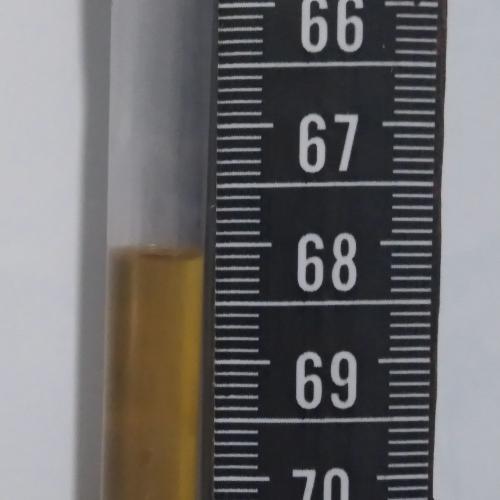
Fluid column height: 68.1 cm